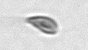
Label: Cryptophyta